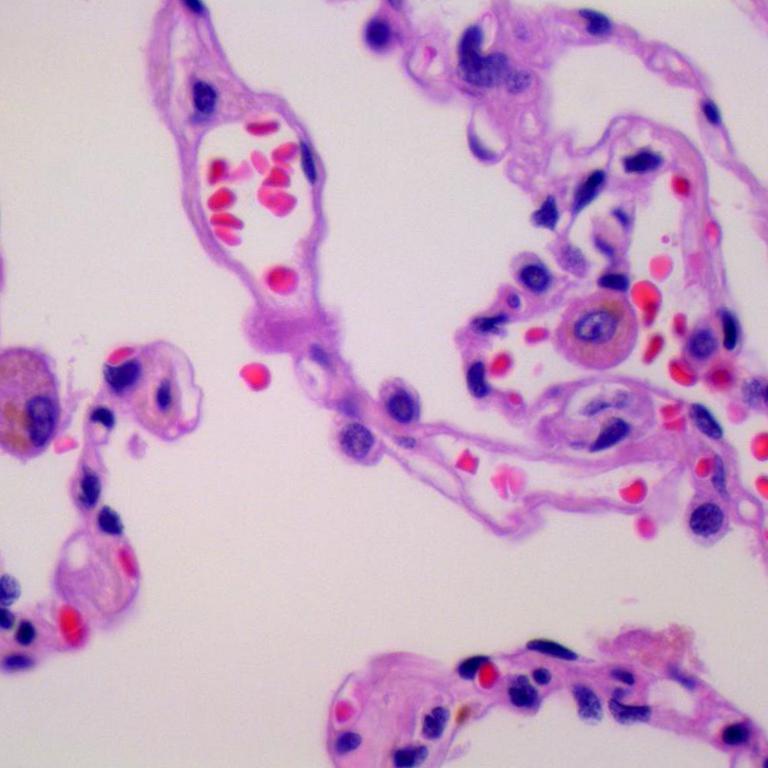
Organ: lung
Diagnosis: benign